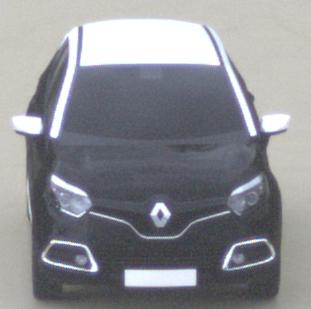
Make: Renault
Model: Captur ENERGY TCe 90
Detailed model: Captur (I)
Model produced from: 2013/06
Model produced until: 2015/05
Doors: 5
Color: black
Road condition: wet road
Daytime: midday
Contrast: low contrast